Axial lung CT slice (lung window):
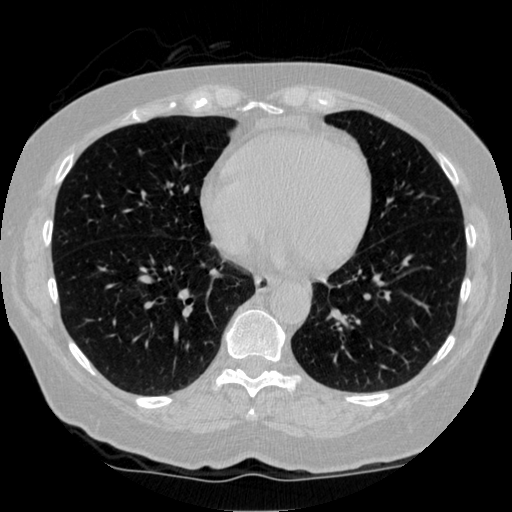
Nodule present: no